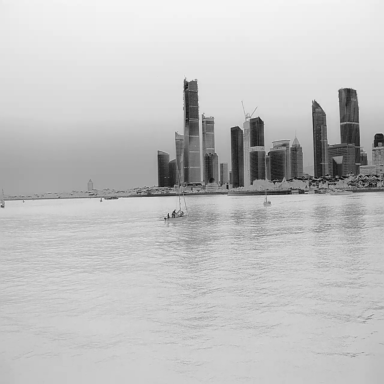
There are four sailboats in the infrared image.